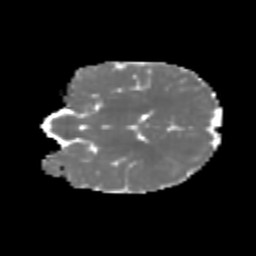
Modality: MD
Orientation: coronal
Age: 6
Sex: female
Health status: healthy